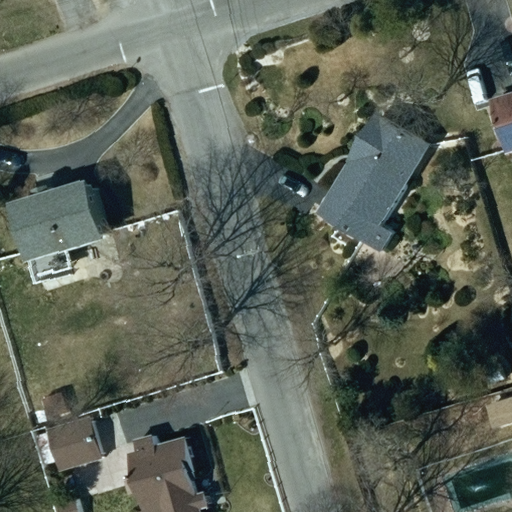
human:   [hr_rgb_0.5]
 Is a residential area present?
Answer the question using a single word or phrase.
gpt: yes

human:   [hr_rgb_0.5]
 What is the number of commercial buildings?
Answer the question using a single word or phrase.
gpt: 0

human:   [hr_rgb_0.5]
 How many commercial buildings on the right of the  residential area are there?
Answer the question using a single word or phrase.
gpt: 0

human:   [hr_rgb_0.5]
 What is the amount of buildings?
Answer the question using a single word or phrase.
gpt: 6

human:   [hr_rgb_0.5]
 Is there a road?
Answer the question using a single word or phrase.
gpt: yes

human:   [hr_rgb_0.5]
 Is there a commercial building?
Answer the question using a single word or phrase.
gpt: no

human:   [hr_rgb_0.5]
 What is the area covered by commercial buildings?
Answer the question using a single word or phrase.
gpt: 0m2

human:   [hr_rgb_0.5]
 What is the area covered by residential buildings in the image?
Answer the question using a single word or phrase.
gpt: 852m2

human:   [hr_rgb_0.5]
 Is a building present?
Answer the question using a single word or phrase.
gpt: yes

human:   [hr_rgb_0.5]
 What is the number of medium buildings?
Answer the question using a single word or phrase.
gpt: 4

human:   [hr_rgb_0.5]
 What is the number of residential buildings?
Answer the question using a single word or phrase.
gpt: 5

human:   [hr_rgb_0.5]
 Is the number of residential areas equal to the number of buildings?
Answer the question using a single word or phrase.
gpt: no

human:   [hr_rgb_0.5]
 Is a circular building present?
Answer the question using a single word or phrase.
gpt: no

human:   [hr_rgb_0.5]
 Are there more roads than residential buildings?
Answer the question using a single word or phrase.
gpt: no

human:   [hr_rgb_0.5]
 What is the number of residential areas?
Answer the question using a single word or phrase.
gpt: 1

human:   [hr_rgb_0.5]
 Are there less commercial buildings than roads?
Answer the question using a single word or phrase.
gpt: yes

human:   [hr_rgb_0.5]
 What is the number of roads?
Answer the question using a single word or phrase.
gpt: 2

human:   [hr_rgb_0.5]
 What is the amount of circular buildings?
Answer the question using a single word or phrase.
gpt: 0

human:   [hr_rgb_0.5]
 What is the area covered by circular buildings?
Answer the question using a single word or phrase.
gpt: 0m2

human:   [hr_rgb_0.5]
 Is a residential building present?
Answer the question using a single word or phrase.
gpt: yes

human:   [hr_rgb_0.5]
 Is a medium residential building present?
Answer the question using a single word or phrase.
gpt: yes

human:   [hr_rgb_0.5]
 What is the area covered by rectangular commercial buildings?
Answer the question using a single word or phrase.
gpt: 0m2

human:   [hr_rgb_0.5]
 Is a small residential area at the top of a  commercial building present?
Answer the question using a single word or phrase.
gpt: no

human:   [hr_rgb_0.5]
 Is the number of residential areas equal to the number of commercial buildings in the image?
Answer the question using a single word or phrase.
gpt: no

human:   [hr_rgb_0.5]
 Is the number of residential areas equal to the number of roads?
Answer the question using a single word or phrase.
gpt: no

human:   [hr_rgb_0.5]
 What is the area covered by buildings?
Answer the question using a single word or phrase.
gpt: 869m2

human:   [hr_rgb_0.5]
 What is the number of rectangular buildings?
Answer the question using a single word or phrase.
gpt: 4

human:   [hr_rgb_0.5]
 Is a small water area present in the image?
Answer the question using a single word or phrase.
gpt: no

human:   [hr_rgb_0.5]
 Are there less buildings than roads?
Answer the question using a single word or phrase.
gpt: no

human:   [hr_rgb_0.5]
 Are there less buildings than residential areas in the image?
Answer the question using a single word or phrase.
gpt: no

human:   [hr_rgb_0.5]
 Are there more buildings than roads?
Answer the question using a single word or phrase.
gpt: yes

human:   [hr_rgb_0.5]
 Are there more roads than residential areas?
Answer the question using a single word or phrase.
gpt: yes

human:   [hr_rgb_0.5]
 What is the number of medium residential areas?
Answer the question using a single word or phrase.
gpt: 0

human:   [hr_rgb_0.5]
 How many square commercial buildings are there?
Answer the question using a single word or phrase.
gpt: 0

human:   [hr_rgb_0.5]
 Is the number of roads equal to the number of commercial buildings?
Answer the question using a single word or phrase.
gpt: no

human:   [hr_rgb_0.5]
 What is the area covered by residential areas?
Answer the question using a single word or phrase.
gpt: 10619m2

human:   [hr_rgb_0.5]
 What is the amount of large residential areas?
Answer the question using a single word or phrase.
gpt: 1

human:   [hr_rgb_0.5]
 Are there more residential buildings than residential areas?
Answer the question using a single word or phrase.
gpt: yes

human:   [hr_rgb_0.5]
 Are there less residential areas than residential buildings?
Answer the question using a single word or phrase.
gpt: yes

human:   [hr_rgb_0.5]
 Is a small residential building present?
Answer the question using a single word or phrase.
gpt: yes

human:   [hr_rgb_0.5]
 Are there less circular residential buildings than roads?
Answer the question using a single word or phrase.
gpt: yes

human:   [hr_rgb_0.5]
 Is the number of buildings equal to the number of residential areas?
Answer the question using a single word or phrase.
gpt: no

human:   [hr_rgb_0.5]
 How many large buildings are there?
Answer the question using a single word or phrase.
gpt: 0

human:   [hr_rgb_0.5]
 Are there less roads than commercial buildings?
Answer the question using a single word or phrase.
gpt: no

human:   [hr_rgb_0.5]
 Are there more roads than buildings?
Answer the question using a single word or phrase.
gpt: no

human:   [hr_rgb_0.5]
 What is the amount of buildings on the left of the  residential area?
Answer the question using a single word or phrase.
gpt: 0

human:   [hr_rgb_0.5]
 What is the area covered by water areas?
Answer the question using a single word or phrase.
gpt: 0m2

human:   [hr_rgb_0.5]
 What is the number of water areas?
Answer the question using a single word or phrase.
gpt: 0

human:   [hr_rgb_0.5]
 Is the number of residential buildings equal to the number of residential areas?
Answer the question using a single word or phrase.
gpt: no

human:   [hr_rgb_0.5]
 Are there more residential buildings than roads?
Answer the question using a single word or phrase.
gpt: yes

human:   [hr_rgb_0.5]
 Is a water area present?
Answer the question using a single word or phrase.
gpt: no

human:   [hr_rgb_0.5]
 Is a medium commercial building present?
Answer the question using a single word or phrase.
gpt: no

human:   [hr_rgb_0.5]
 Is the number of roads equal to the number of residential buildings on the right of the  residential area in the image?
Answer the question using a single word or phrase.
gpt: no

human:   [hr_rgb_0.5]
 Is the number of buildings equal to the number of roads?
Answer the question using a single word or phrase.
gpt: no

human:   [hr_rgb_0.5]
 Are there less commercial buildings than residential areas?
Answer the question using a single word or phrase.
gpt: yes

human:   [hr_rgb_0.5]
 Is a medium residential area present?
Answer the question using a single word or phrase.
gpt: no

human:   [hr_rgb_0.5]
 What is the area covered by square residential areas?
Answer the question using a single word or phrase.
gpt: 0m2

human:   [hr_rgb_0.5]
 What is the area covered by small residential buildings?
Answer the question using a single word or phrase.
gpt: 37m2

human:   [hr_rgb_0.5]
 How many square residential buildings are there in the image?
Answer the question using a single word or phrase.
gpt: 0

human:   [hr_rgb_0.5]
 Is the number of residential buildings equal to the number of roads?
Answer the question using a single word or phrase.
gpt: no

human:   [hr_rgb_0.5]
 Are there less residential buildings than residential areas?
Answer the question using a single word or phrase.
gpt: no

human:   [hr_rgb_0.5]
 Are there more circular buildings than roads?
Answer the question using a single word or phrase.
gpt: no

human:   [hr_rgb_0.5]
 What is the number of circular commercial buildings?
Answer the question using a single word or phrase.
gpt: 0

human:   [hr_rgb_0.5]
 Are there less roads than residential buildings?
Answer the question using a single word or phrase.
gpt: yes